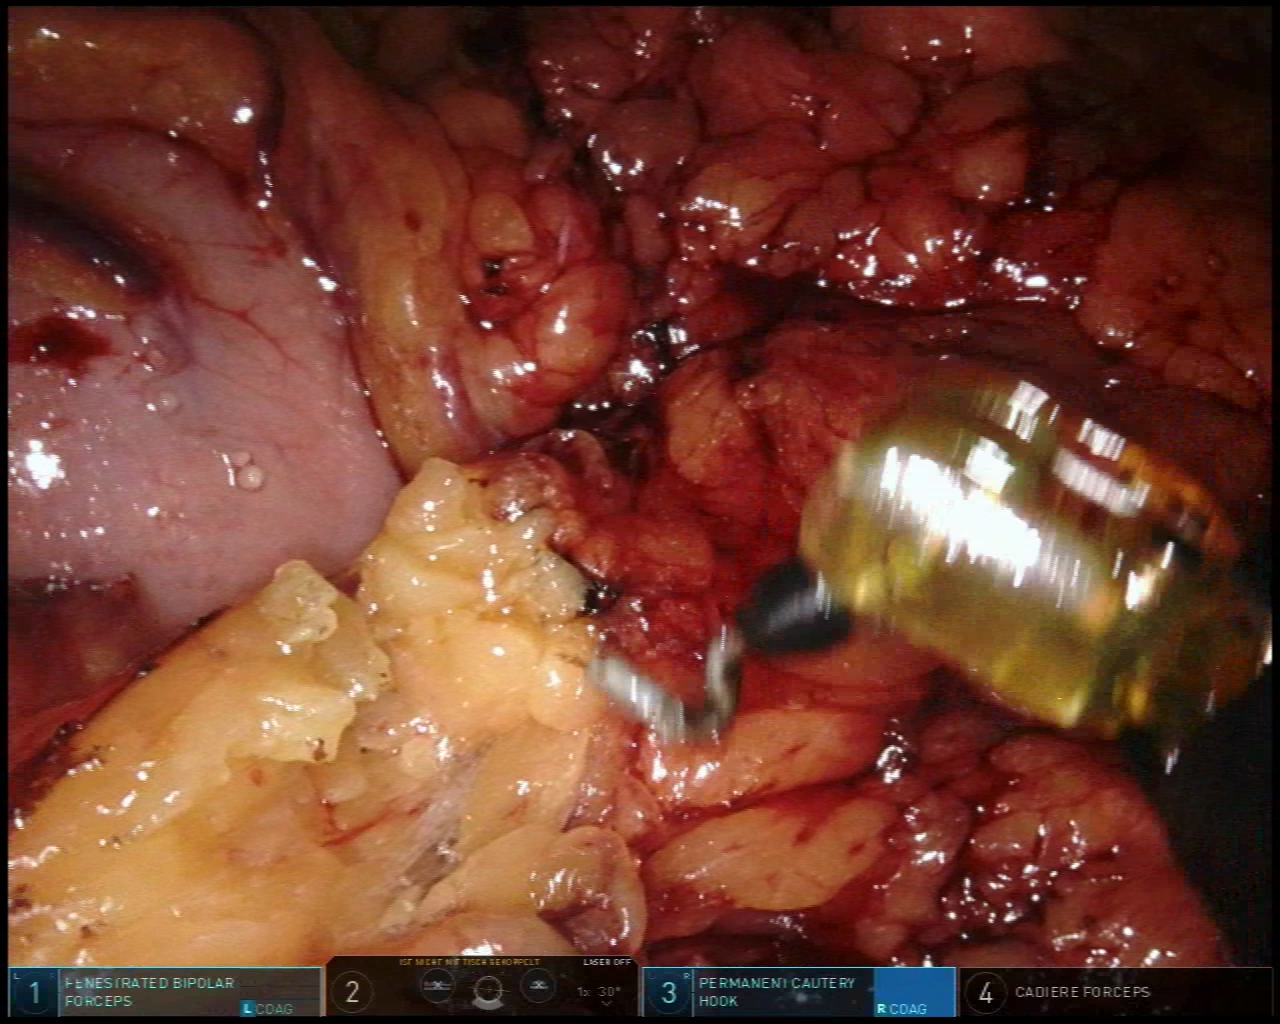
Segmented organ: stomach
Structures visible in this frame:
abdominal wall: no
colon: no
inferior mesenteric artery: no
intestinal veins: no
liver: no
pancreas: no
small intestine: no
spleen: no
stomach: yes
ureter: no
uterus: no
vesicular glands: no